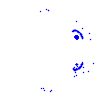
Particle: electron